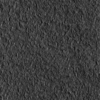
Label: not_dusty